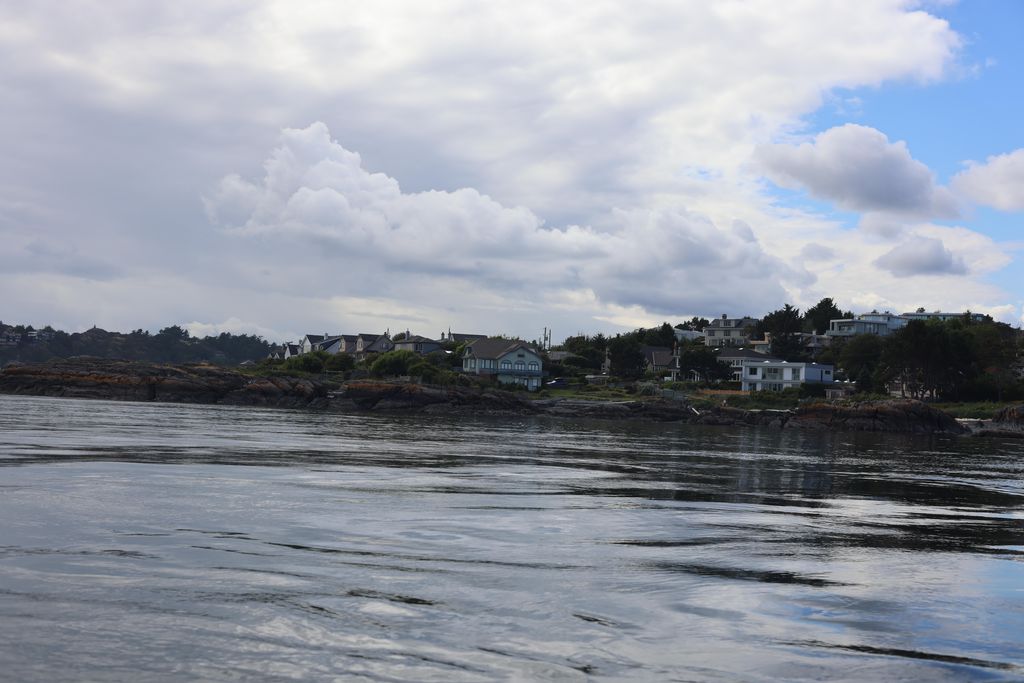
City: victoria